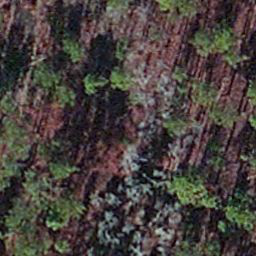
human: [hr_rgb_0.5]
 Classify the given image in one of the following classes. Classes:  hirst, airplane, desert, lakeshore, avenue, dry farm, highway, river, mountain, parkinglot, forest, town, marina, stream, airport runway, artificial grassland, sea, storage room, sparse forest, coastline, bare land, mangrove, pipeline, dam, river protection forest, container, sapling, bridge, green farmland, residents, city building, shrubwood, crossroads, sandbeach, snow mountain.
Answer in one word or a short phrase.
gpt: sapling